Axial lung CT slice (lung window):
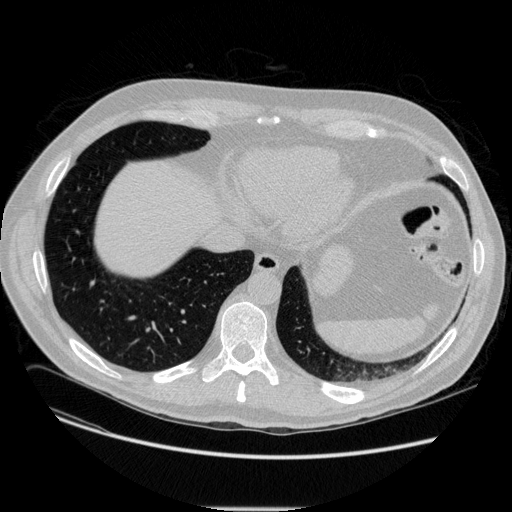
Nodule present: no